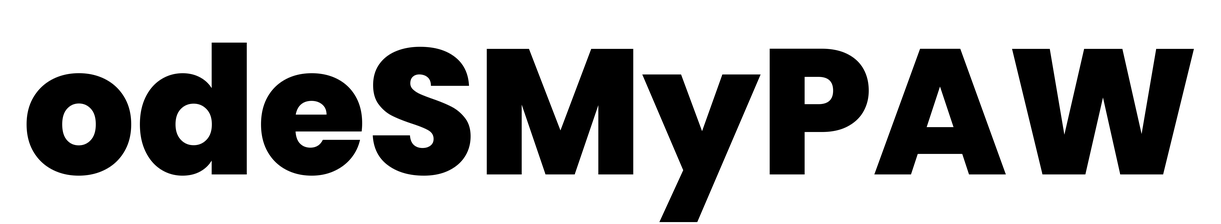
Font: Poppins-ExtraBold